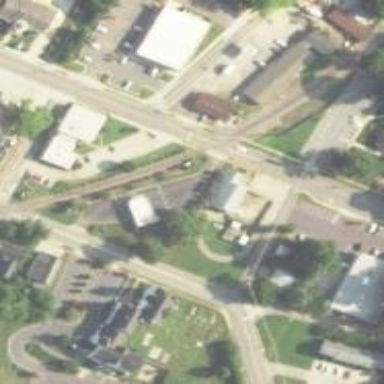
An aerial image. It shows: Crossing road.